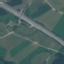
Label: Highway